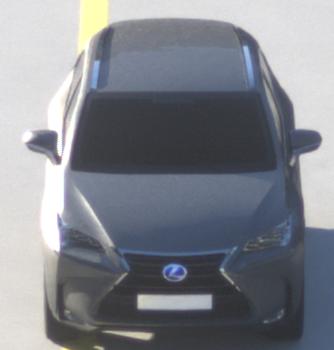
Make: Lexus
Model: NX 300h
Detailed model: NX (AZ1)
Model produced from: 2017/11
Model produced until: 2018/08
Doors: 5
Color: gray
Road condition: dry road
Daytime: sunrise or sunset
Contrast: medium contrast